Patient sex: M
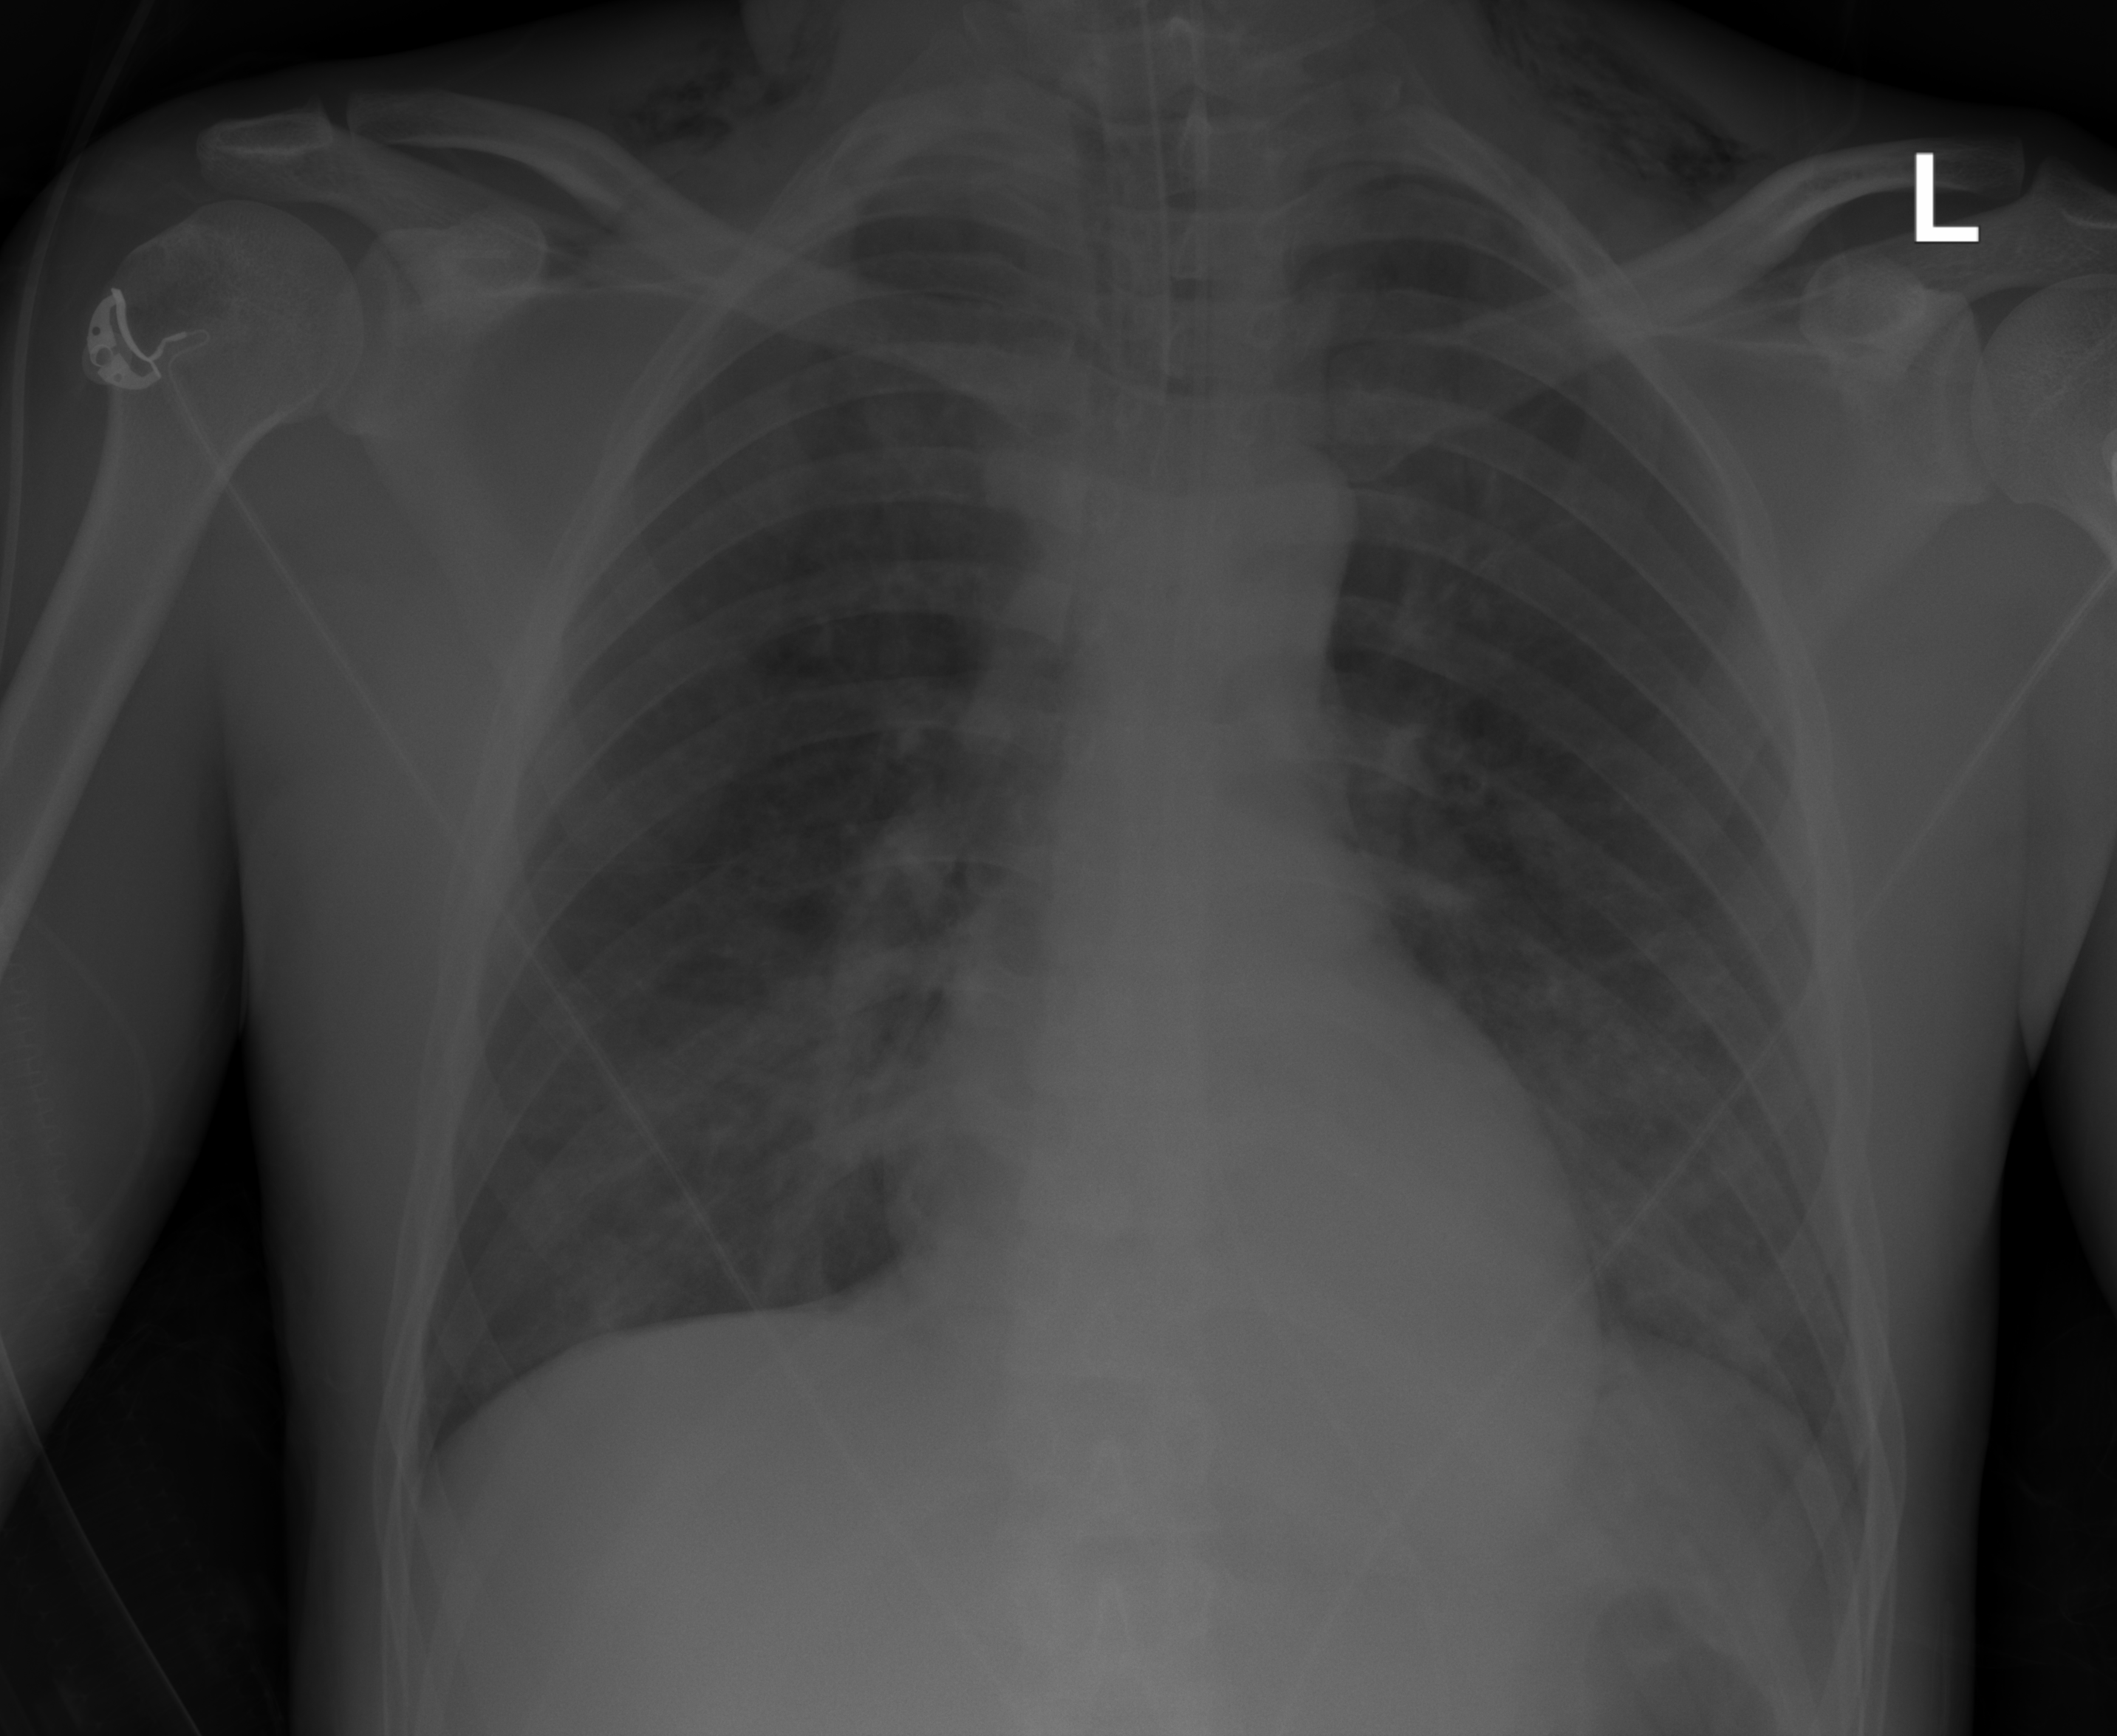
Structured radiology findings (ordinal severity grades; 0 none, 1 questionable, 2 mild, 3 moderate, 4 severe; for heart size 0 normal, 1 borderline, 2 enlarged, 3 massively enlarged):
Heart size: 0
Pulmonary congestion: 0
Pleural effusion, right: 0
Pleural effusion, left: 3
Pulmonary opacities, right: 2
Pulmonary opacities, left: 2
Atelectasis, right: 0
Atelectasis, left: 2